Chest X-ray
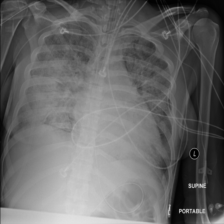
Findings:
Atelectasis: negative
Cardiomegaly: negative
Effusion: negative
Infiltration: negative
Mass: negative
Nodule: negative
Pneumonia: negative
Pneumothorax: negative
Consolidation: negative
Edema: negative
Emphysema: negative
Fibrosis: negative
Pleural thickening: negative
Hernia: negative